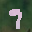
Label: 9